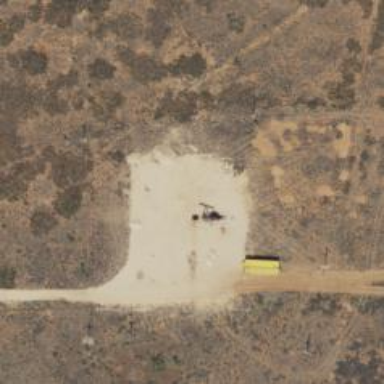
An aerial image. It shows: Petroleum well.